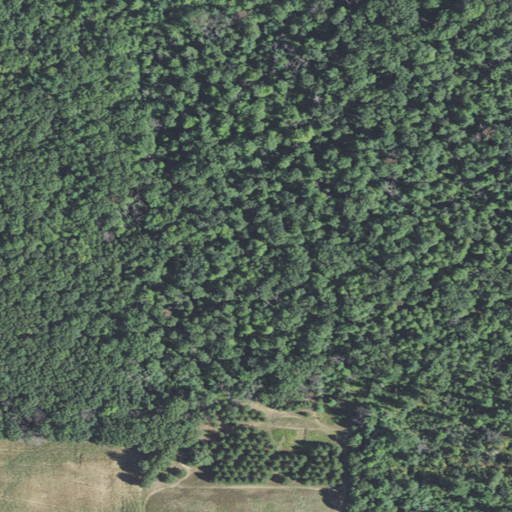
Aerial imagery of cliff(s) in Wisconsin named Pine Bluff containing mixed forest, deciduous forest, cultivated crops, and open development